Interaction volume radius: 5 \u00c5
Interaction volume height: 15 \u00c5
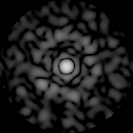
Disorder parameter: 0.8794